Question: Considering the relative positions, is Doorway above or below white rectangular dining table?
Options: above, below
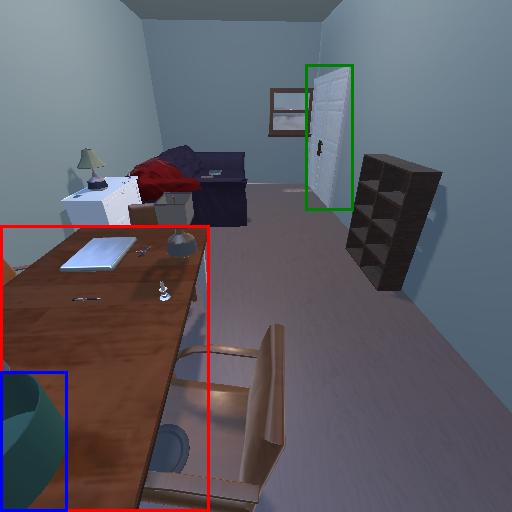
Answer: above